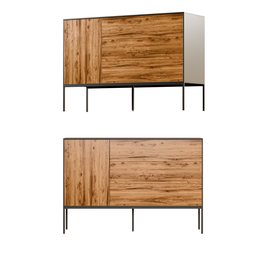
Label: furniture